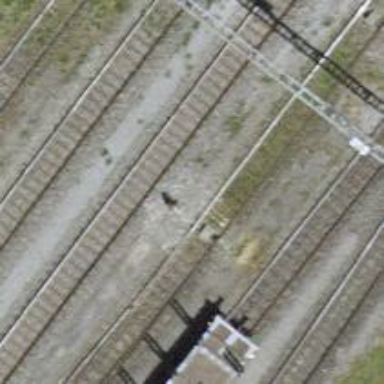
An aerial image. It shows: Railway yard with electrified tracks and single track.